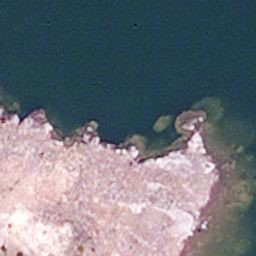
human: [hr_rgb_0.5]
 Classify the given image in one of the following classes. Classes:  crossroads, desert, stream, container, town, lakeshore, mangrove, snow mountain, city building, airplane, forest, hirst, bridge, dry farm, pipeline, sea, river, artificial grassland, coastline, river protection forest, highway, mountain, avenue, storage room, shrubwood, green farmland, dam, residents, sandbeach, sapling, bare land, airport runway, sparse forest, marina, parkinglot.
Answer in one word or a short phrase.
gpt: lakeshore